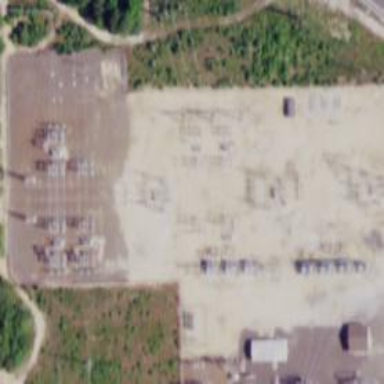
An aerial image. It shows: Switch used for power control.